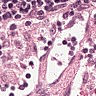
Metastatic tissue present: no